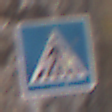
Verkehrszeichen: FussgaengerueberwegRechts
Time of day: Midday
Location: Outdoor (Urban)
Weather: PartlyCloudy
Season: NotSpecified
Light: Natural